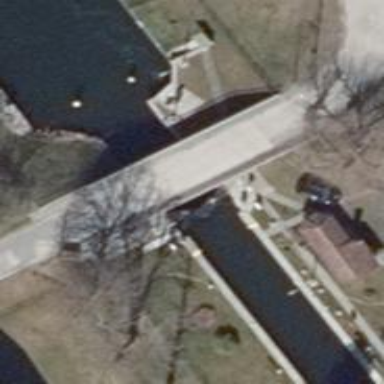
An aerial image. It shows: Lock gate along waterway.